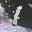
Label: 1